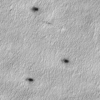
Label: not_dusty